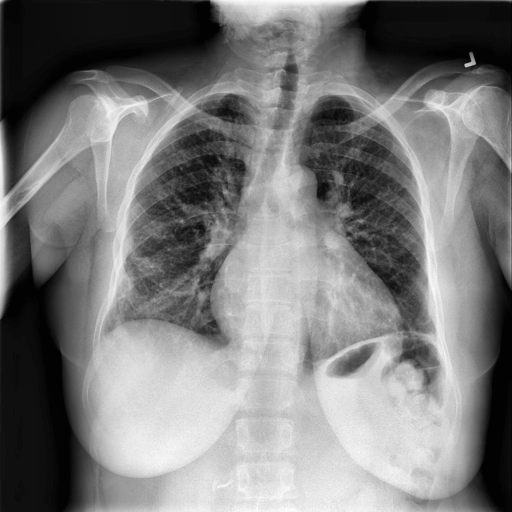
Finding: NORMAL